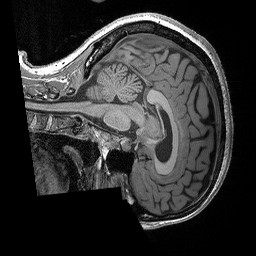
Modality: T1w
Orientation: sagittal
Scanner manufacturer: siemens
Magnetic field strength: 3 T
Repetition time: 2.3 s
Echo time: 0.00298 s